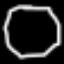
Label: octagon